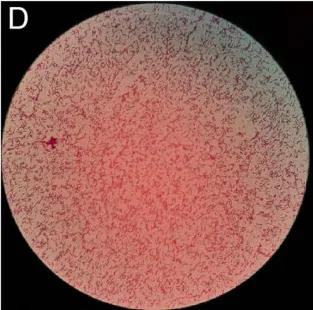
(D) Gram stain of L. Pneumophila colonies (magnification x1,000).
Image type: pathology (gram)